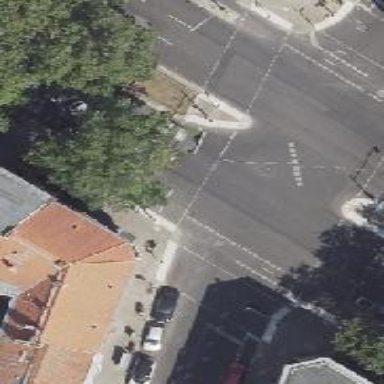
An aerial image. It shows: Secondary road with asphalt surface. It has cycle track on the right side and features dual carriageway. There is parking lane on the right side of the road.